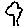
Label: tree